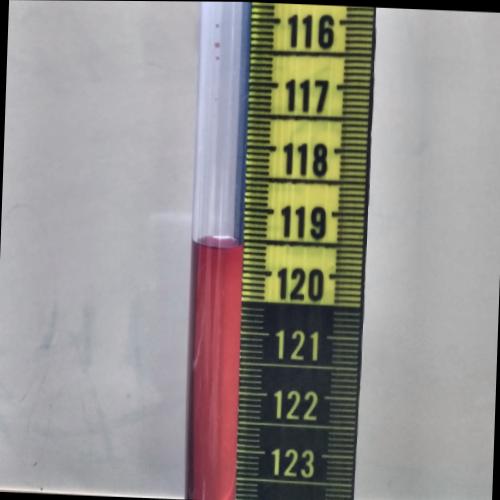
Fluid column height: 119.6 cm